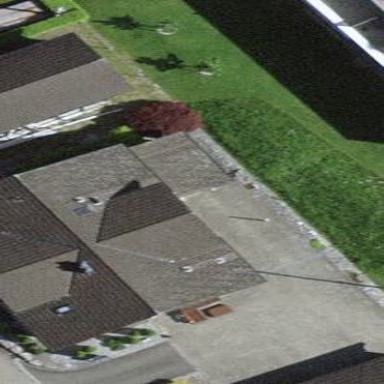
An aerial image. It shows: Detached building.